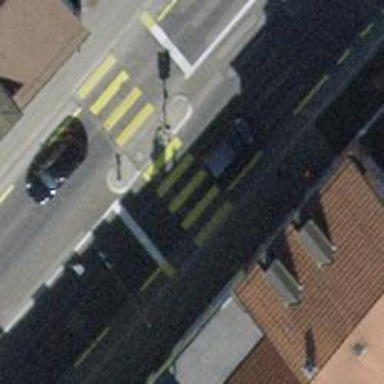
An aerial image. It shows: Primary highway with asphalt surface. It includes cycle lane with trolley wires.